Question: good afternoon, a question, how can I optimize the code, I don't know, maybe using oracle analytical functions :
-- tabledeuda : this table contains 2 months 202212 and 202211
'''
SELECT B.*,
NVL(B.DEUDAPRESTAMO_PAGPER,0)-NVL(A.DEUDAPRESTAMO_PAGPER,0) AS SALE_CT -- current month - previous month
FROM tabledeuda B
LEFT JOIN tabledeuda A ON (A.CODLLAVE = B.CODLLAVE
AND A.CODMES = TO_NUMBER(TO_CHAR(ADD_MONTHS(TO_DATE(B.CODMES,'YYYYMM'),-1),'YYYYMM'))
AND A.financial_company = B.financial_company
AND A.CODMONEY=B.CODMONEY)
WHERE NVL(B.DEUDAPRESTAMO_PAGPER,0)>NVL(A.DEUDAPRESTAMO_PAGPER,0)
AND B.CODMES = &CODMES; ---> &CODMES 202212
'''
OUTPUT

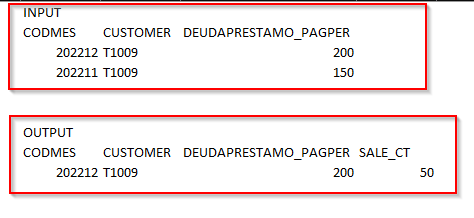
Answer: Looks like a candidate for 'lag' analytic function.
Sample data is rather so it is unclear what happens when there's more data, but - that's the general idea.
Sample data:
'''
SQL> with test (codmes, customer, deudaprestamo_pagper) as
2 (select 202212, 'T1009', 200 from dual union all
3 select 202211, 'T1009', 150 from dual
4 )
'''
Query:
'''
5 select codmes, customer,
6 deudaprestamo_pagper,
7 deudaprestamo_pagper -
8 lag(deudaprestamo_pagper) over (partition by customer order by codmes) sale_ct
9 from test;
CODMES CUSTO DEUDAPRESTAMO_PAGPER SALE_CT
---------- ----- -------------------- ----------
202211 T1009 150
202212 T1009 200 50
SQL>
'''
---
If you want to fetch only the last row (sorted by 'codmes'), you could e.g.
'''
6 with temp as
7 (select codmes, customer,
8 deudaprestamo_pagper,
9 deudaprestamo_pagper -
10 lag(deudaprestamo_pagper) over (partition by customer order by codmes) sale_ct,
11 --
12 row_number() over (partition by customer order by codmes desc) rn
13 from test
14 )
15 select codmes, customer, deudaprestamo_pagper, sale_ct
16 from temp
17 where rn = 1;
CODMES CUSTO DEUDAPRESTAMO_PAGPER SALE_CT
---------- ----- -------------------- ----------
202212 T1009 200 50
SQL>
'''